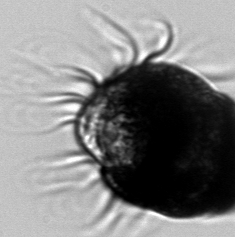
Label: Laboea_strobila